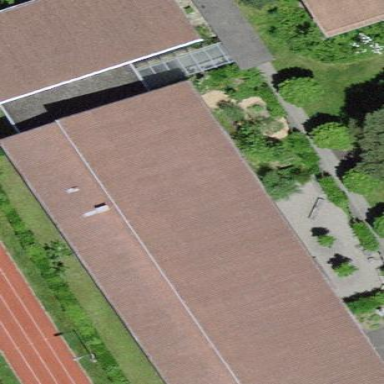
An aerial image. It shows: School building with school amenities.